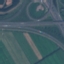
Land use / land cover: Highway